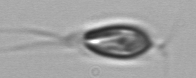
Label: Chrysochromulina